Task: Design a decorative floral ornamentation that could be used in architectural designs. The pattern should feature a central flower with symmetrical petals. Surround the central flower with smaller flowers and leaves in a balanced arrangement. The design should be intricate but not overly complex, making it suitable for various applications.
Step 1208:
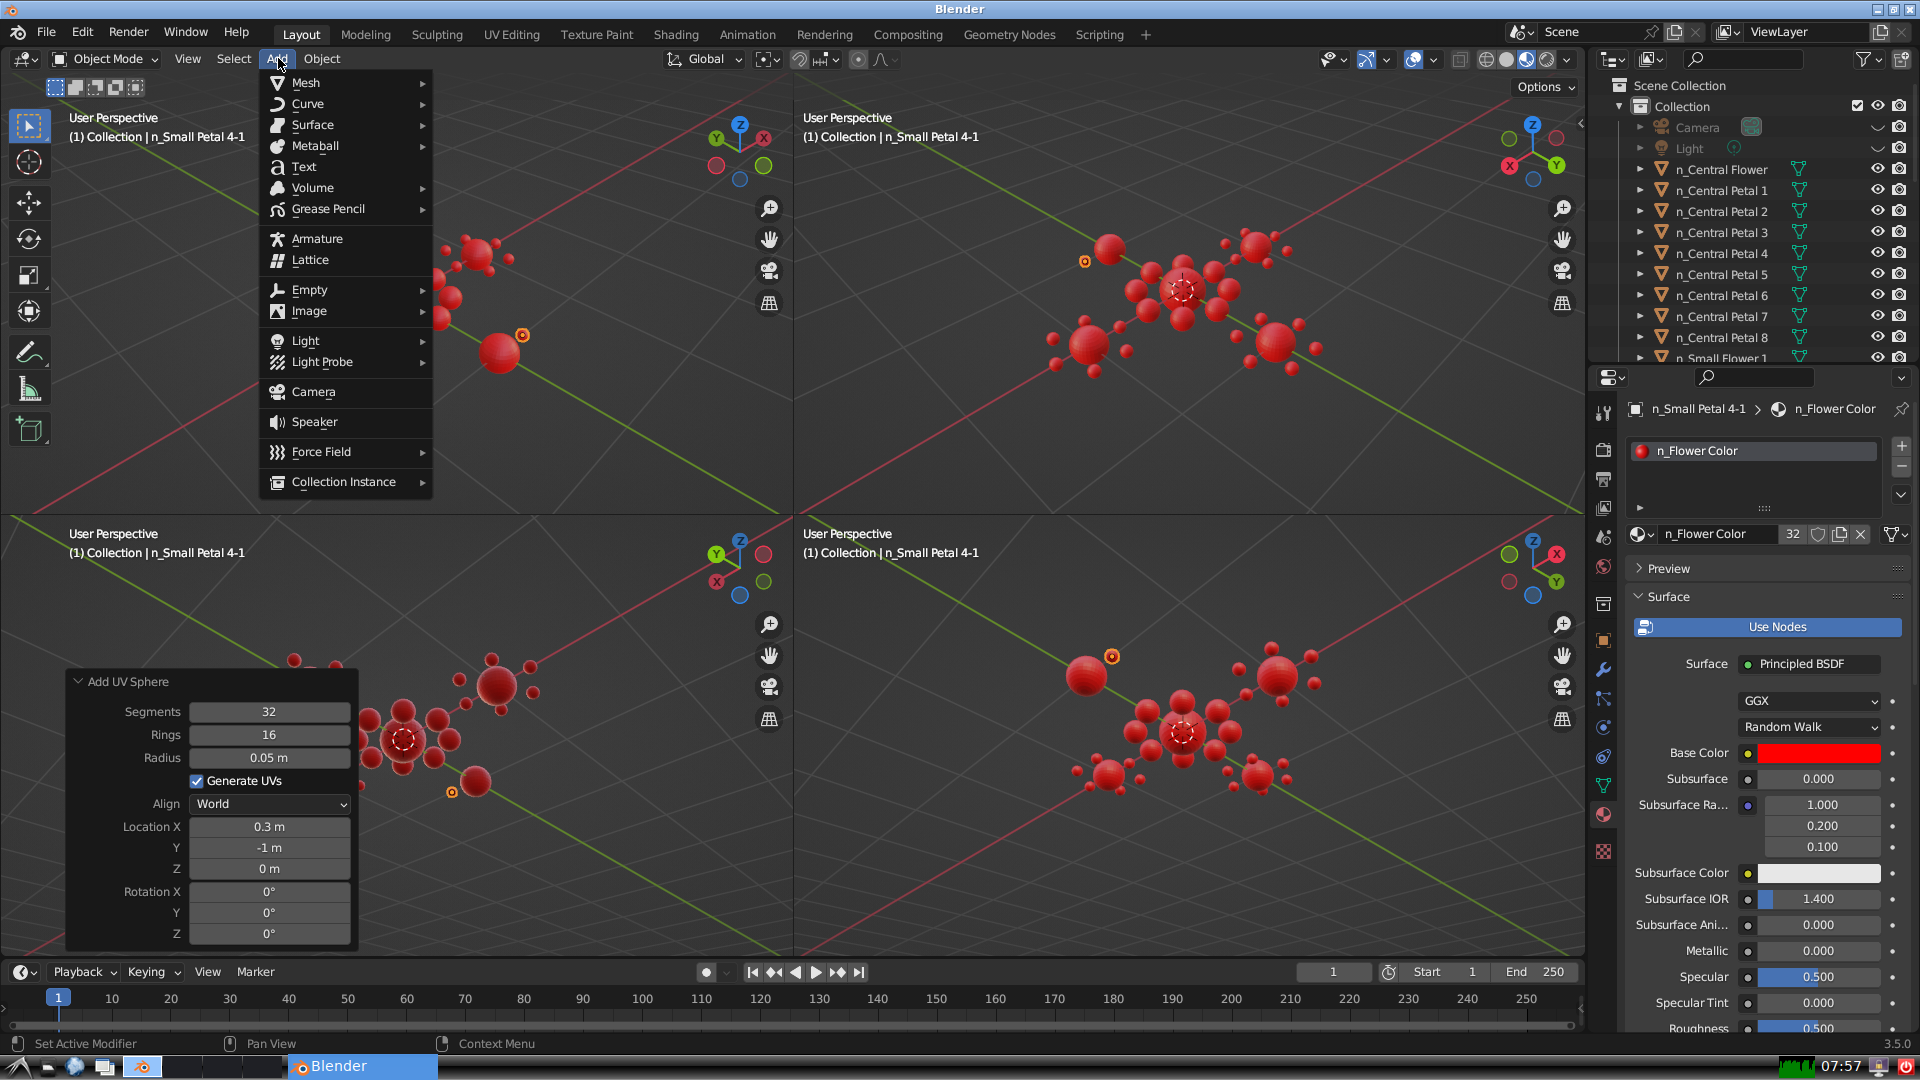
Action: {"mouse_move": [304, 82]}